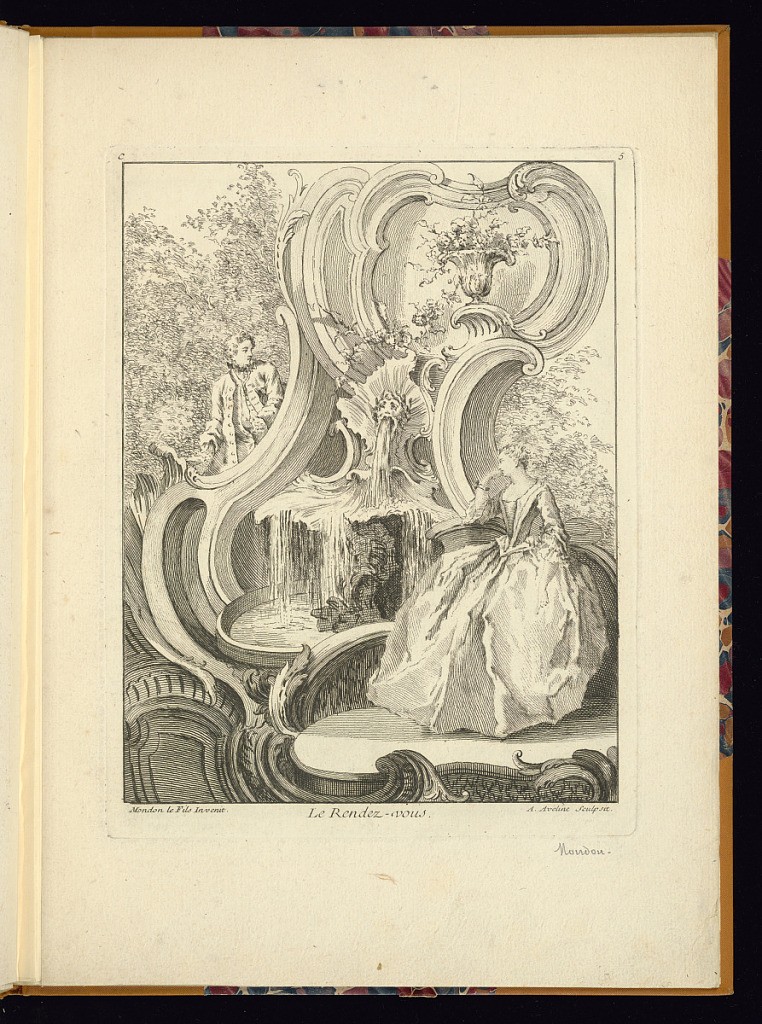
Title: Le Rendez-vous
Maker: François-Thomas Mondon, French, 1709 – 1755
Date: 1736
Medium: Etching and engraving on laid paper
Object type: Print
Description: A rococo ornament print featuring a fantastical fountain made up of c-scrolls, scrolling acanthus leaves, shell, and grotto motifs, fluting, with a flowering vase on the top right. The water pours out of the mouth of a mask onto a shell and basin below. A finely dressed woman leans against the fountain, to the right, in the foreground, as a man peers over at her from the left, behind the fountain. Trees in the background. The plate is titled, numbered, and signed.